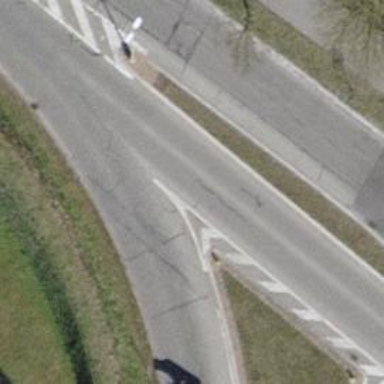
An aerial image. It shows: Secondary road with asphalt surface.